Field crop: maize
Growth stage: 1
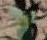
Species: datura